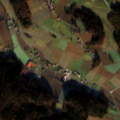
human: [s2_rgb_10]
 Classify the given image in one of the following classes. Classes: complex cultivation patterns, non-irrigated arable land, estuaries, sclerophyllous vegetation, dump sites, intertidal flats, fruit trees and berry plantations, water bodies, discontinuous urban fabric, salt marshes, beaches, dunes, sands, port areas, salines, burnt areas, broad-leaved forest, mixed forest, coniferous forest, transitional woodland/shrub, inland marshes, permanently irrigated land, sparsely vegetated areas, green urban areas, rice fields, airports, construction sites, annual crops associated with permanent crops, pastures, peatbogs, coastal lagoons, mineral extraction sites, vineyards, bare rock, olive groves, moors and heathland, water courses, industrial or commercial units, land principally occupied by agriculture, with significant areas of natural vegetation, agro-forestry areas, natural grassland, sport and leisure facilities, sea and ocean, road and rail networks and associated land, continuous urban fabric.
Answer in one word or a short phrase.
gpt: non-irrigated arable land, complex cultivation patterns, broad-leaved forest